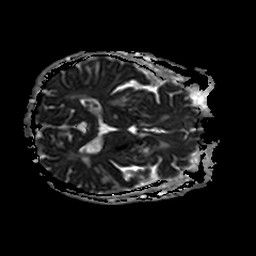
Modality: ADC
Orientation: axial
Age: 69
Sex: male
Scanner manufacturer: philips
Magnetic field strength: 3 T
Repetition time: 3.334 s
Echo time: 0.076 s